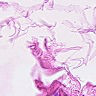
Metastatic tissue present: no